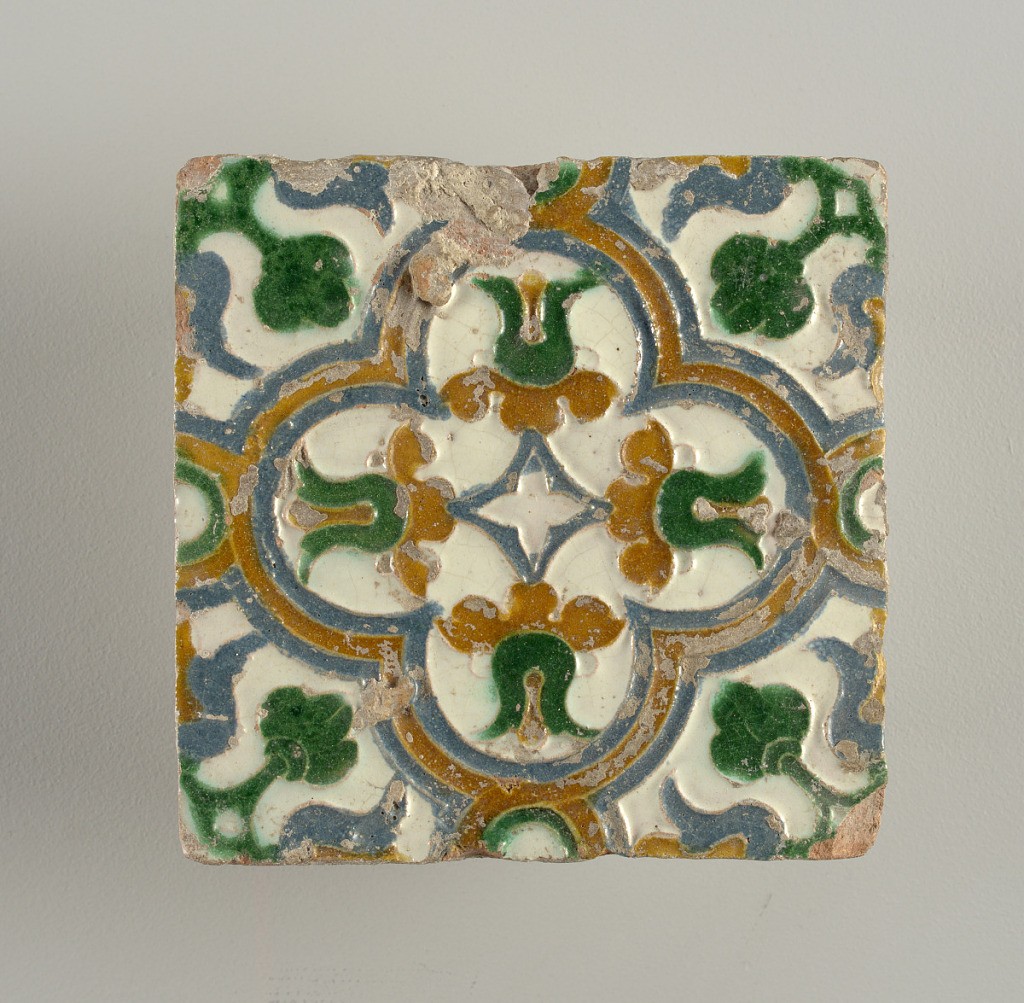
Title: Tile
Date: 16th century
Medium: Glazed mounted earthenware
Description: Moulded in low relief, with white, blue, green, and brown glaze. Quatrefoil design, with conventionalized floral and foliate forms.